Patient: sex M, age 60
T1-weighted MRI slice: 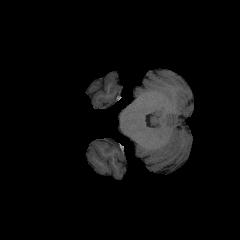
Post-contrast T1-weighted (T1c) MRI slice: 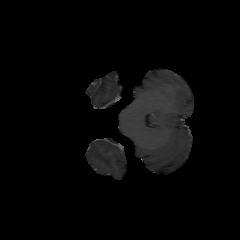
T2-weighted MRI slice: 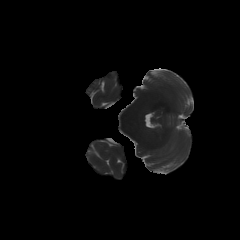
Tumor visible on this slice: no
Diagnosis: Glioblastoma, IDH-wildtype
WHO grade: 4